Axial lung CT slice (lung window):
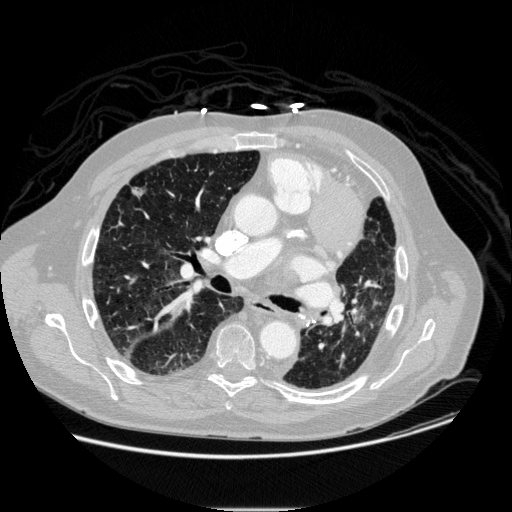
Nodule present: yes
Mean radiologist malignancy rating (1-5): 3.25